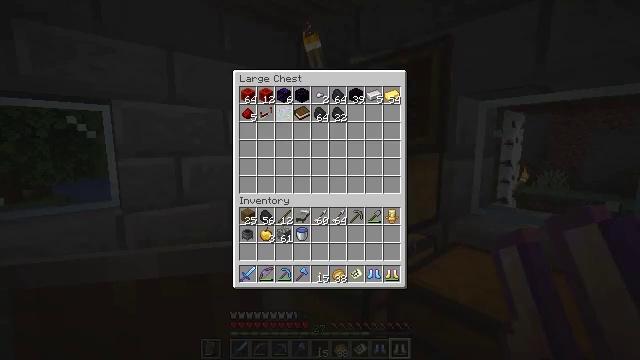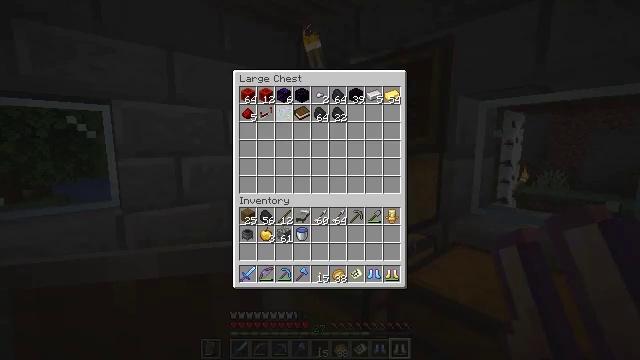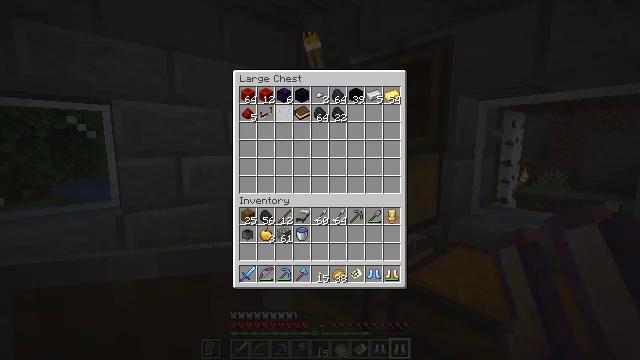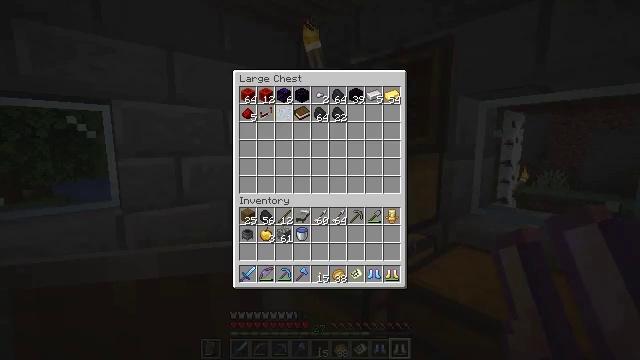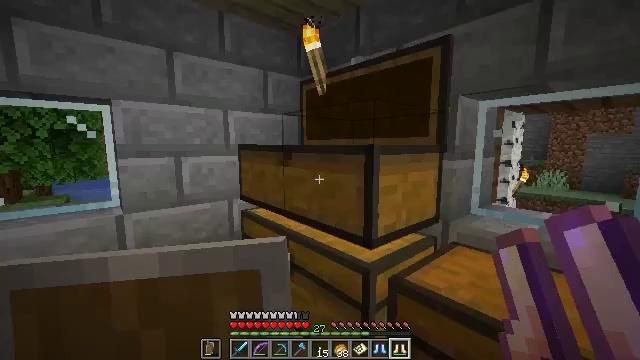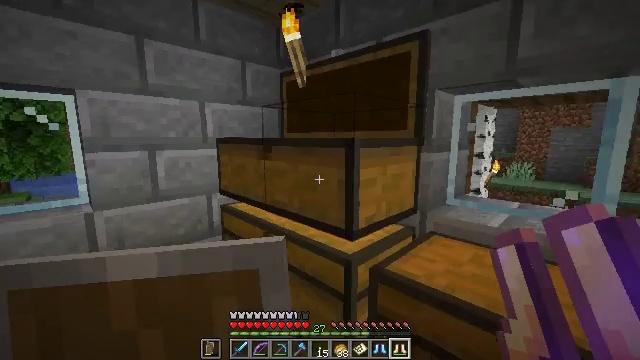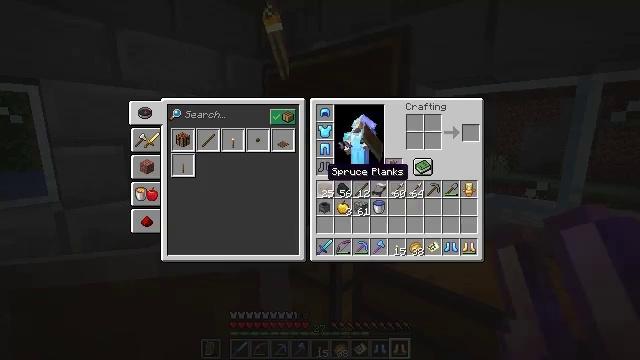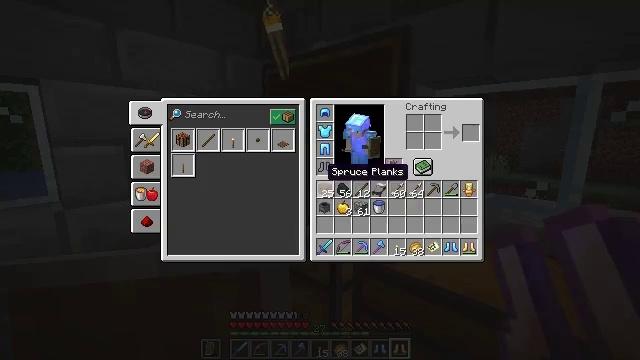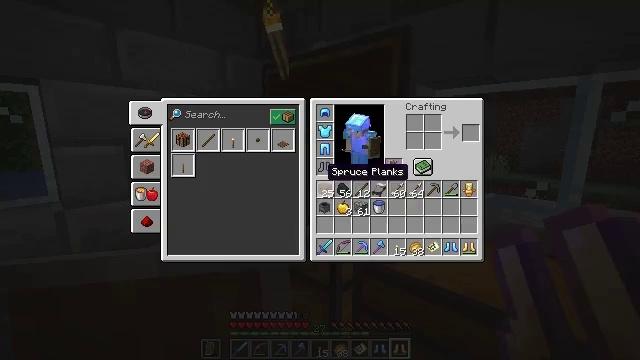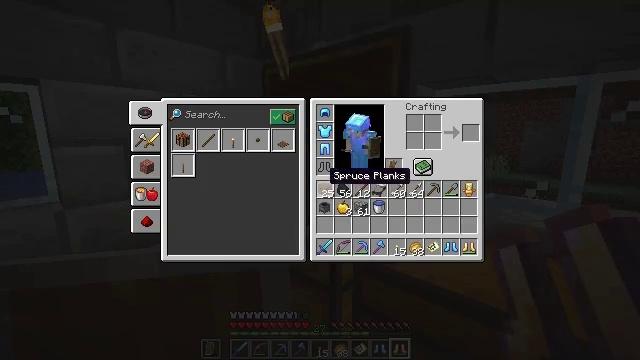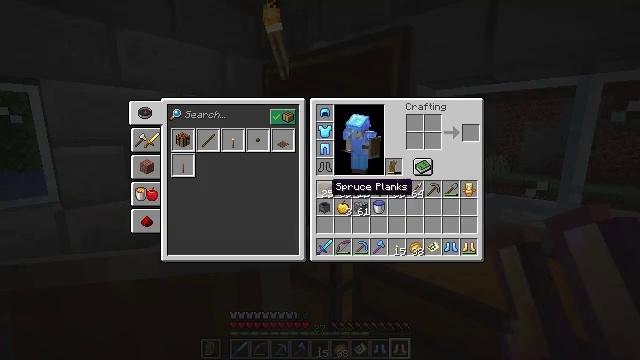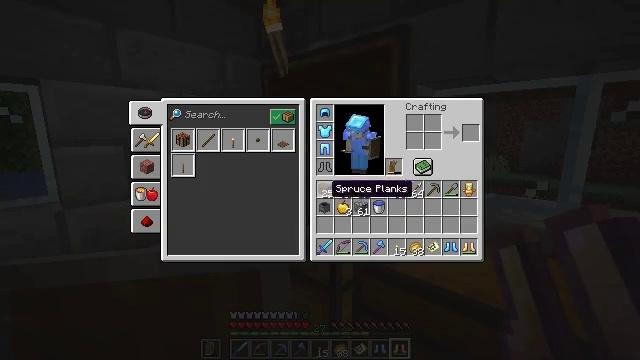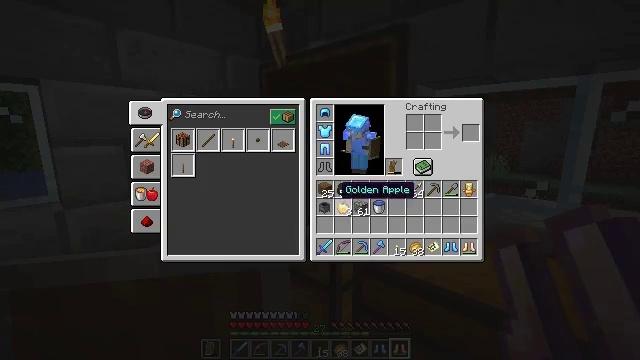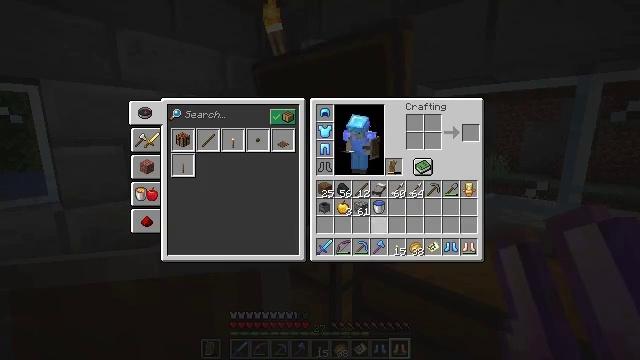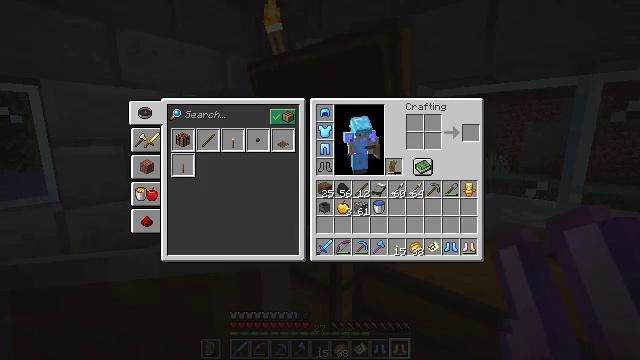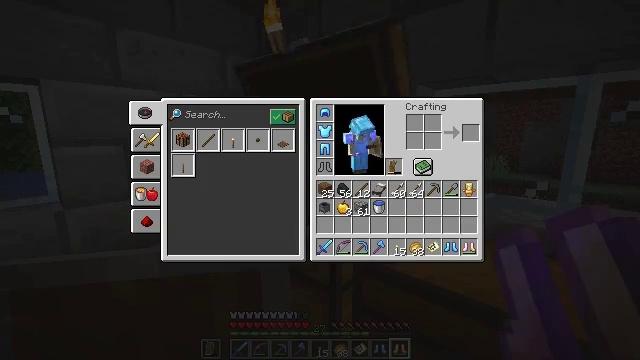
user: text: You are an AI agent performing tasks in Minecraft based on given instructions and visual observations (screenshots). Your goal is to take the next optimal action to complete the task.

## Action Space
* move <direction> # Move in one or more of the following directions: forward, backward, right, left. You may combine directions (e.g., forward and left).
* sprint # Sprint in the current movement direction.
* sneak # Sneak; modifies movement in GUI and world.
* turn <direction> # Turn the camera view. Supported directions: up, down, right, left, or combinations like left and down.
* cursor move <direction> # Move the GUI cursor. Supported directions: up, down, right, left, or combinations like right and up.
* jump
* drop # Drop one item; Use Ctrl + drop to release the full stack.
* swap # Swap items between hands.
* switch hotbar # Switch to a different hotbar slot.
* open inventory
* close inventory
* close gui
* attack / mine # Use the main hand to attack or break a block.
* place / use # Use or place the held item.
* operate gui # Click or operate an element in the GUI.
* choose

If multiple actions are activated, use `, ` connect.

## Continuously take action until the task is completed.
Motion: motion action
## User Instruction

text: Attack the clay block to obtain it.
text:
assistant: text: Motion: sneak, operate gui
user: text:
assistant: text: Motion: sneak, operate gui
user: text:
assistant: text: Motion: sneak
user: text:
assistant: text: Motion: no_op
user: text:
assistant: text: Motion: turn right and down, close gui
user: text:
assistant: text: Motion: turn right and down, open inventory
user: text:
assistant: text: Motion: open inventory
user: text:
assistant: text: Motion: no_op
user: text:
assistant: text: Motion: no_op
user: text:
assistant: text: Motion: cursor move down
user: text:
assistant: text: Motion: no_op
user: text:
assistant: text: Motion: cursor move right
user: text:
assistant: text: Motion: cursor move right and down
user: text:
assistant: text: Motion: cursor move right and down
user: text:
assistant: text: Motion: sneak, cursor move right
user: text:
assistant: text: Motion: sneak, cursor move right
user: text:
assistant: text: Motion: sneak, cursor move right
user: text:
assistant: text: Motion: sneak
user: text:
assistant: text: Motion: sneak, operate gui
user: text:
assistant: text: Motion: sneak, operate gui
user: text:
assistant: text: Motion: sneak, cursor move left
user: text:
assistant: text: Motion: sneak
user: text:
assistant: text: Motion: no_op
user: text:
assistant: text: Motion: no_op
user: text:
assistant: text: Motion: no_op
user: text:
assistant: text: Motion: cursor move left
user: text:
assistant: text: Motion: cursor move left and up
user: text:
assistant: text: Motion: cursor move left
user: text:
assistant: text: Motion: cursor move right and down
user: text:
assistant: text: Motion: no_op